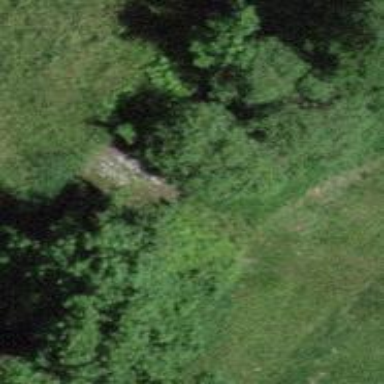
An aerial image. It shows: Path with unpaved surface going over bridge.